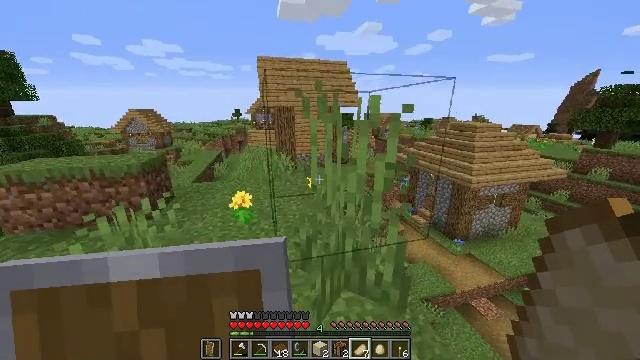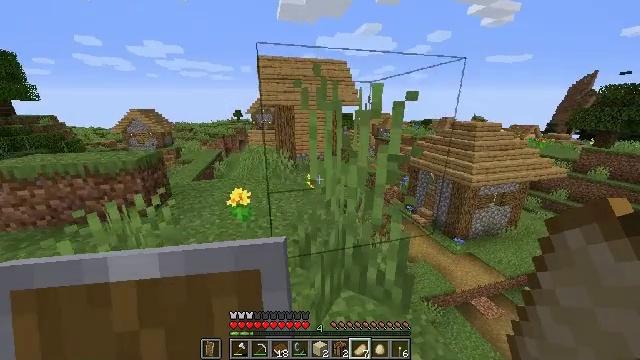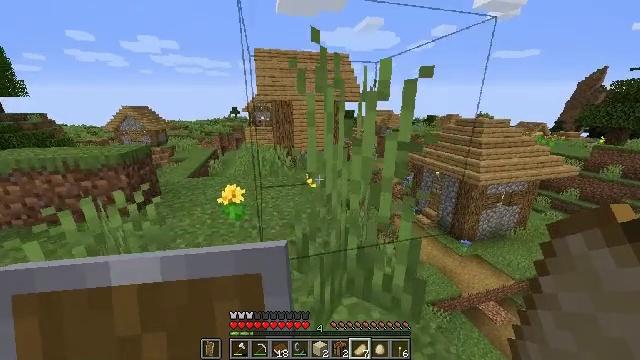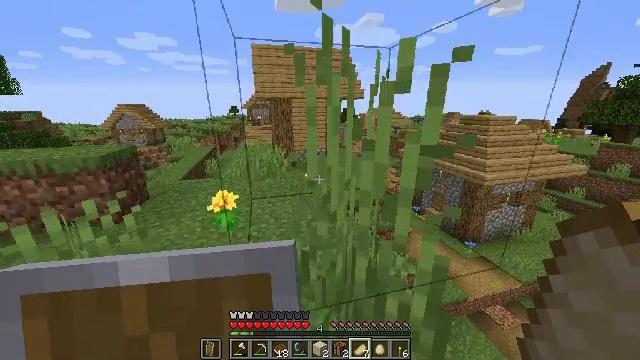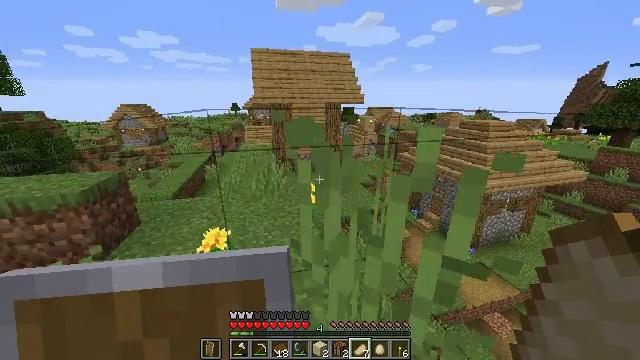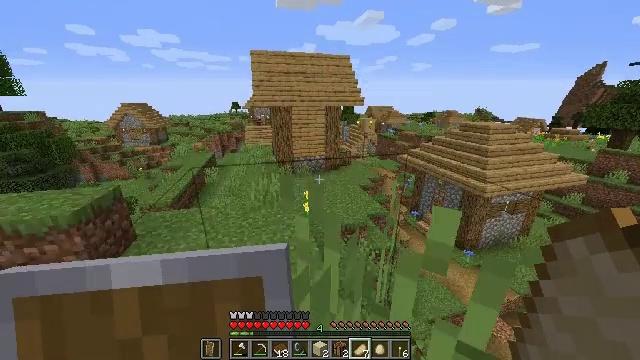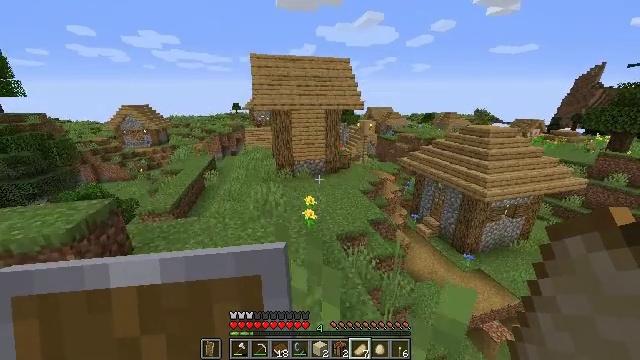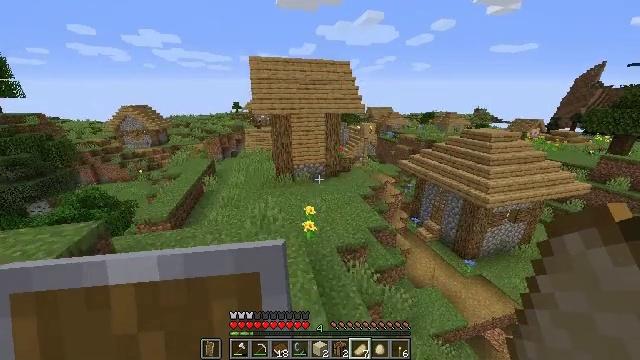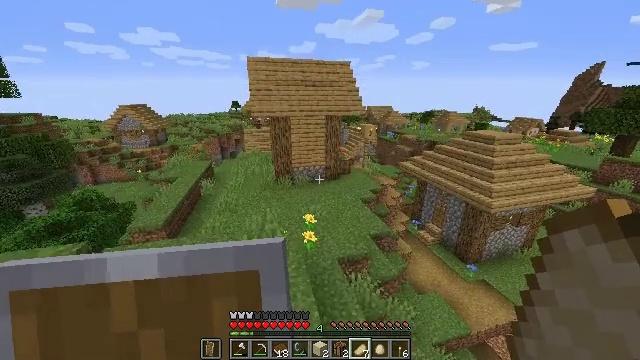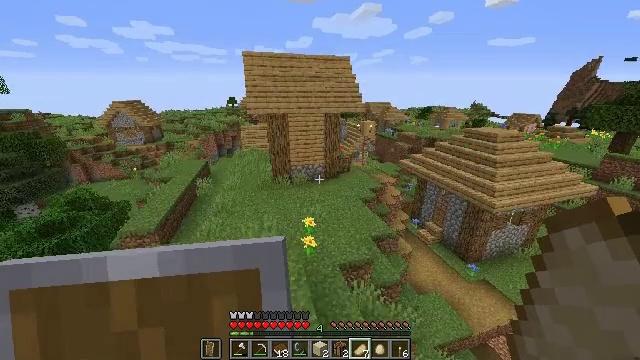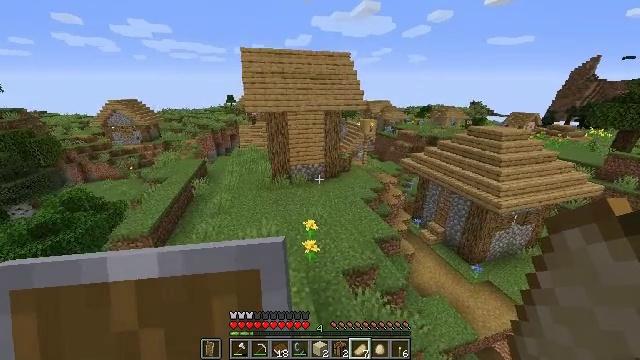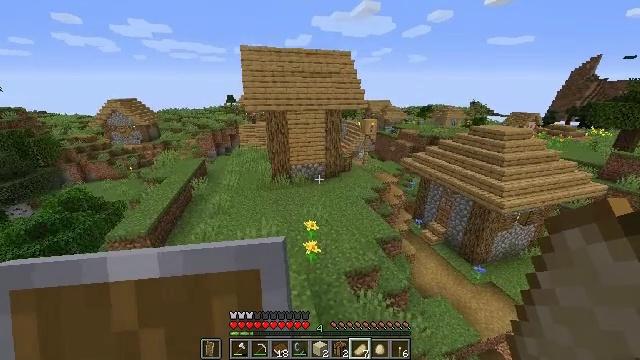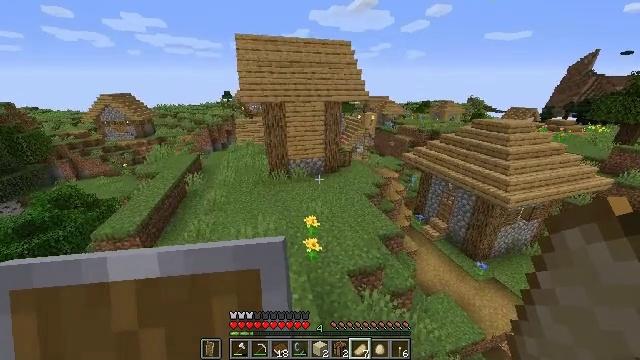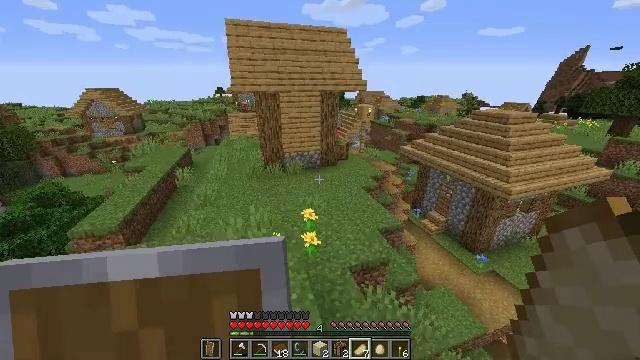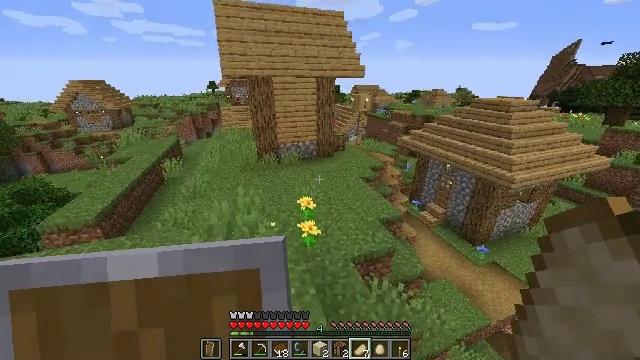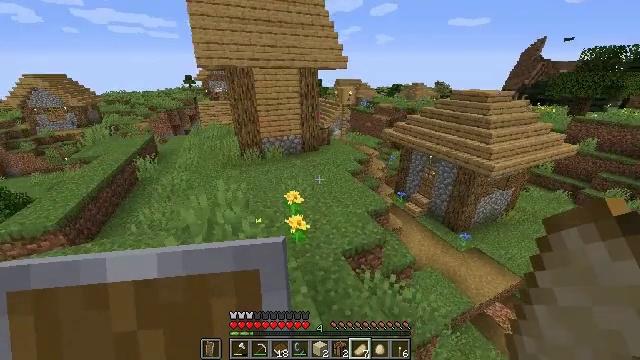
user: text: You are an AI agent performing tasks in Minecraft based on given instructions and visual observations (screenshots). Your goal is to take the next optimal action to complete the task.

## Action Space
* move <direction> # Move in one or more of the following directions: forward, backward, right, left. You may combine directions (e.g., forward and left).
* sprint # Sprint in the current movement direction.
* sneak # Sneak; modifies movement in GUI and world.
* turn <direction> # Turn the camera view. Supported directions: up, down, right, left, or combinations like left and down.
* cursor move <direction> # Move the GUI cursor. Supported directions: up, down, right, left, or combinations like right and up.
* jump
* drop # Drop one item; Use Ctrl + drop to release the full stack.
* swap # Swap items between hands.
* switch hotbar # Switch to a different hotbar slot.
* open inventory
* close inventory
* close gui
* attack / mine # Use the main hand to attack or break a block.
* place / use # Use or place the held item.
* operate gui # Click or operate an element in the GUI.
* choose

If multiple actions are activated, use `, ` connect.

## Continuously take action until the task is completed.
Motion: motion action
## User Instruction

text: Pull up beetroots from the soil.
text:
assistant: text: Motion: move forward, sprint, jump
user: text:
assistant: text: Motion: move forward, sprint, jump
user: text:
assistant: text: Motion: move forward, sprint, jump
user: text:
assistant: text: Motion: move forward, sprint, jump
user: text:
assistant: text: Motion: move forward, sprint, jump
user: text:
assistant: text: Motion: move forward, sprint, jump
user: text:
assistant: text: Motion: move forward and move left, sprint, jump
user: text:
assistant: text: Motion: move forward and move left, sprint, jump
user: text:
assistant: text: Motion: move forward and move left, sprint, turn down, jump
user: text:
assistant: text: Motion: move forward and move left, sprint, jump
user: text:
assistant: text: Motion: move forward, sprint, jump
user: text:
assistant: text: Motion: move forward, sprint, jump
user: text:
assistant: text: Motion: move forward, sprint, turn right, jump
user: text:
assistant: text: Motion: move forward, sprint, turn right and down, jump
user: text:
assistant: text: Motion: move forward, sprint, turn right and down, jump
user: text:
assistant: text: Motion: move forward, sprint, turn right and down, jump
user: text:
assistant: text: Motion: move forward, sprint, turn right, jump
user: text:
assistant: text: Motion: move forward, sprint, jump
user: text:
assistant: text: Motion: move forward, sprint, jump
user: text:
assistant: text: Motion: move forward, sprint, jump
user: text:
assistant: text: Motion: move forward, sprint, jump
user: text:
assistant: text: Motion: move forward, sprint, jump
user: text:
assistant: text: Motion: move forward, sprint, jump
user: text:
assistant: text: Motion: move forward, sprint, jump
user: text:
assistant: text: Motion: move forward, sprint, jump
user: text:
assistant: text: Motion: move forward, sprint, jump
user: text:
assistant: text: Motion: move forward, sprint, turn right and up, jump
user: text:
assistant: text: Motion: move forward, sprint, turn right and up, jump
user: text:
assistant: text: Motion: move forward, sprint, turn right and up, jump
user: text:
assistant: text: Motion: move forward, sprint, jump